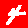
Digit: 4